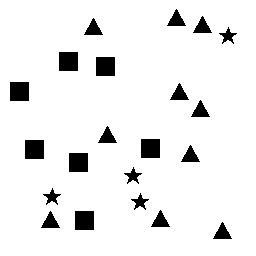
Squares: 7
Triangles: 10
Stars: 4
Total shapes: 21